Question: I want to use in my app similar layout to @chrisbanses cheesesquare (<URL>.
Everything works great on Nexus 5,6. But when you test it on other devices like Samsung S6, Sony Z3 Compact the buttons from the toolbar are not visible.

'''
<android.support.design.widget.AppBarLayout
android:id="@+id/appbar"
android:layout_width="match_parent"
android:layout_height="@dimen/detail_backdrop_height"
android:fitsSystemWindows="true"
android:theme="@style/ThemeOverlay.AppCompat.Dark.ActionBar">
<android.support.design.widget.CollapsingToolbarLayout
android:id="@+id/collapsing_toolbar"
android:layout_width="match_parent"
android:layout_height="match_parent"
android:fitsSystemWindows="true"
app:contentScrim="?attr/colorPrimary"
app:expandedTitleMarginEnd="64dp"
app:expandedTitleMarginStart="48dp"
app:layout_scrollFlags="scroll|exitUntilCollapsed">
<ImageView
android:id="@+id/backdrop"
android:layout_width="match_parent"
android:layout_height="match_parent"
android:fitsSystemWindows="true"
android:scaleType="centerCrop"
android:src="@drawable/default_vehicle"
app:layout_collapseMode="parallax" />
<android.support.v7.widget.Toolbar
android:id="@+id/toolbar"
android:layout_width="match_parent"
android:layout_height="?attr/actionBarSize"
app:layout_collapseMode="pin"
app:popupTheme="@style/ThemeOverlay.AppCompat.Light" />
</android.support.design.widget.CollapsingToolbarLayout>
'''
This is my layout. I can't find a way to fix this. You can try to run Cheesesquare on phone like Samsung S with 5.0.2 Android. I've also tested Sony devices. The same. Nexus phone's are OK.
Do you have any idea how to fix this?
I'm using com.android.support:design:22.2.0 (the latest version)
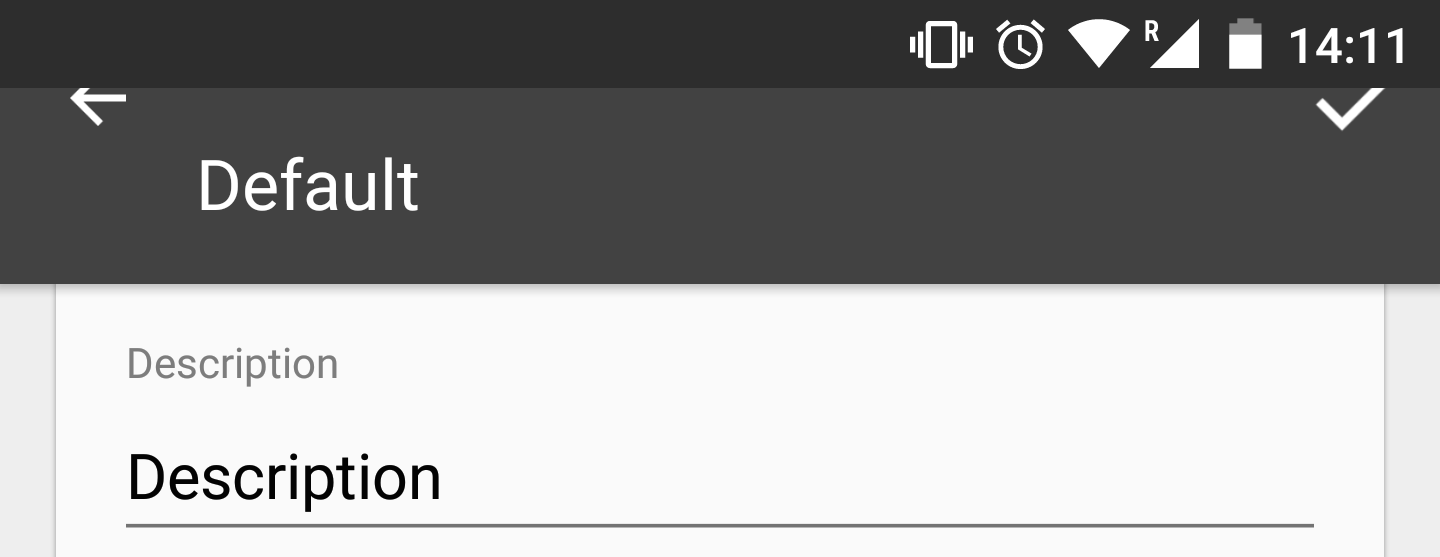
Answer: OK. I've got confirmation. This is bug in Design Support Library 22.2.0.
More information:
<URL>
If you know any workaround before Google will publish a fix I'll be greatful.
There is a workaround for the Toolbar and missing buttons problem (wrong position)
'''
if (Build.VERSION.SDK_INT != 21) return;
final int resourceId = getResources().getIdentifier("status_bar_height", "dimen", "android");
final int result = (resourceId > 0) ? getResources().getDimensionPixelSize(resourceId) * 2 : 0;
final CollapsingToolbarLayout.LayoutParams params =
(CollapsingToolbarLayout.LayoutParams) toolbar.getLayoutParams();
params.topMargin -= result;
toolbar.setLayoutParams(params);
'''
EDIT:
Google updated Support Library. This bug was fixed in version. Just update Support Library and use the latest version and everything will be fine.